Question:
Hi, I commented that I have this layout and if you can see there is a line on the right which should go below the text
'''
<LinearLayout xmlns:android="http://schemas.android.com/apk/res/android"
android:id="@+id/layout_promocion_item0"
android:layout_width="match_parent"
android:layout_height="match_parent"
android:orientation="vertical"
android:background="#363636"
android:padding="10dip" >
<LinearLayout
android:id="@+id/contenido"
android:layout_width="fill_parent"
android:layout_height="wrap_content"
android:orientation="horizontal"
>
<LinearLayout
android:id="@+id/contenido_Nombre"
android:layout_width="0dp"
android:layout_height="wrap_content"
android:layout_weight=".75"
android:orientation="horizontal"
>
<TextView
android:id="@+id/nombre_promo"
android:layout_width="match_parent"
android:layout_height="wrap_content"
android:text="Vodka + Nectar"
android:textColor="#ffffff"
android:textSize="25sp"
android:tag="bold" />
</LinearLayout>
<LinearLayout
android:id="@+id/contenido_precio"
android:layout_width="0dp"
android:layout_height="wrap_content"
android:layout_weight=".25"
android:orientation="horizontal" >
<ImageView
android:id="@+id/separador_lateral"
android:layout_width="wrap_content"
android:layout_height="30dp"
android:src="@drawable/vertical"
android:layout_gravity="left"/>
<TextView
android:id="@+id/precio"
android:layout_width="wrap_content"
android:layout_height="wrap_content"
android:text="$2200"
android:textColor="#ffffff"
android:textSize="24dp"
/>
</LinearLayout>
<ImageView
android:id="@+id/separador"
android:layout_width="0dp"
android:layout_height="19dp"
android:layout_weight=".50"
android:src="@drawable/divierblanco"
android:layout_alignParentLeft="true"/>
</LinearLayout>
</LinearLayout>
'''
.. so is something like:
'''
NAME: PRICE
'''
---
I can not locate the image below the text .... Can you help me?
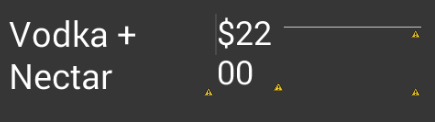
Answer: You have way too many nested 'LinearLayouts', IMHO, which can be bad for performance and decrease readability. I would use a 'RelativeLayout' and 1 nested 'LinearLayout'
'''
<RelativeLayout
...>
<LinearLayout
android:id="@+id/someId"
....
<TextView
...>
<ImageView
...>
<TextView
...>
</LinearLayout>
<ImageView
android:layout_below="id/someId"
...>
'''
Something like this should work.
if this doesn't work for you, then placing that 'ImageVIew' outside of the first child 'LinearLayout' should also work
'''
<LinearLayout xmlns:android="http://schemas.android.com/apk/res/android"
android:id="@+id/layout_promocion_item0"
android:layout_width="match_parent"
android:layout_height="match_parent"
android:orientation="vertical"
android:background="#363636"
android:padding="10dip" >
<LinearLayout
android:id="@+id/contenido"
android:layout_width="fill_parent"
android:layout_height="wrap_content"
android:orientation="horizontal" >
<LinearLayout
android:id="@+id/contenido_Nombre"
android:layout_width="0dp"
android:layout_height="wrap_content"
android:layout_weight=".75"
android:orientation="horizontal" >
<TextView
android:id="@+id/nombre_promo"
android:layout_width="match_parent"
android:layout_height="wrap_content"
android:text="Vodka + Nectar"
android:textColor="#ffffff"
android:textSize="25sp"
android:tag="bold" />
</LinearLayout>
<LinearLayout
android:id="@+id/contenido_precio"
android:layout_width="0dp"
android:layout_height="wrap_content"
android:layout_weight=".25"
android:orientation="horizontal" >
<ImageView
android:id="@+id/separador_lateral"
android:layout_width="wrap_content"
android:layout_height="30dp"
android:src="@drawable/vertical"
android:layout_gravity="left"/>
<TextView
android:id="@+id/precio"
android:layout_width="wrap_content"
android:layout_height="wrap_content"
android:text="$2200"
android:textColor="#ffffff"
android:textSize="24dp" />
</LinearLayout>
</LinearLayout>
<ImageView
android:id="@+id/separador"
android:layout_width="0dp"
android:layout_height="19dp"
android:layout_weight=".50"
android:src="@drawable/divierblanco"
android:layout_alignParentLeft="true"/> // this doesn't do anything in a LinearLayout
</LinearLayout>
'''